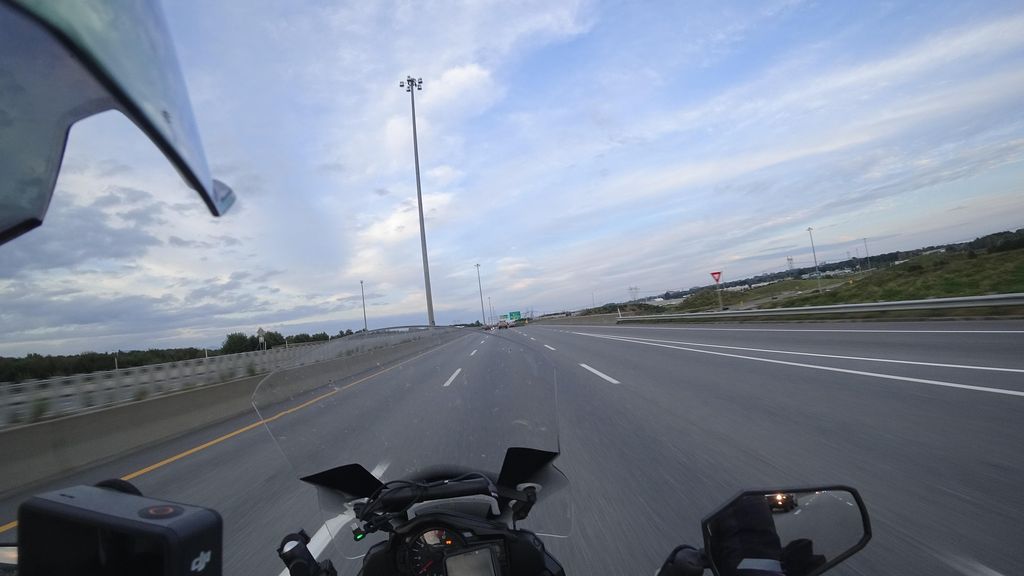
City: quebec_city